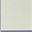
Piece: xx